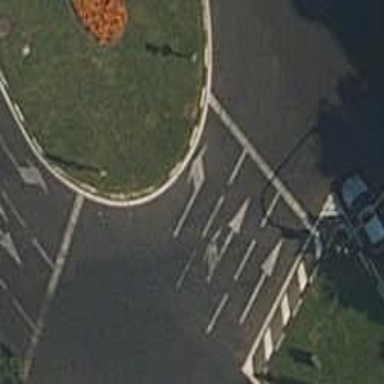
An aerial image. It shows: Road with traffic signals.